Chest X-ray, PA view. Patient: 24 years old, sex F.
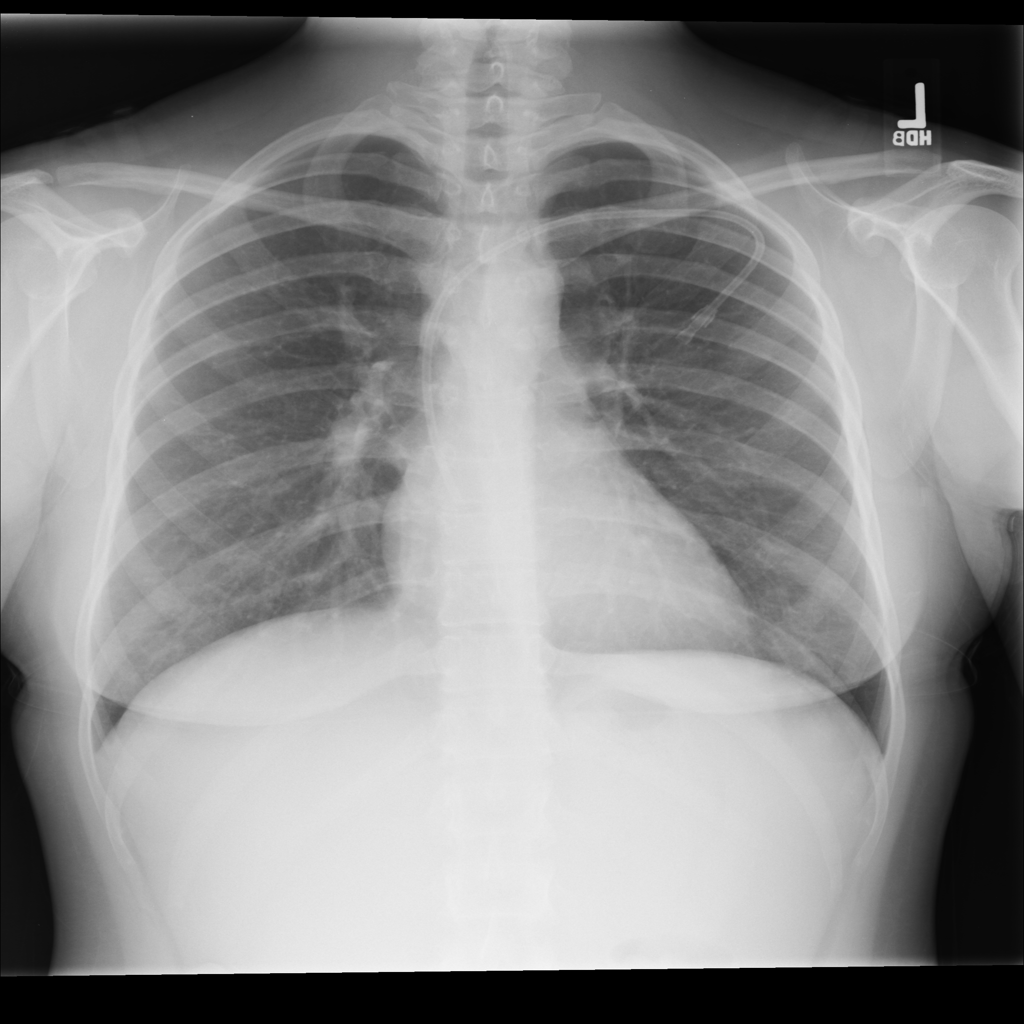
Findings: No Finding